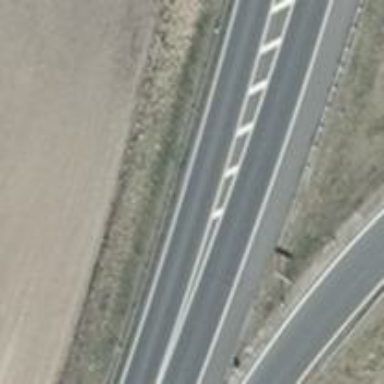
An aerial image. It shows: Asphalt trunk highway designated as motorroad.